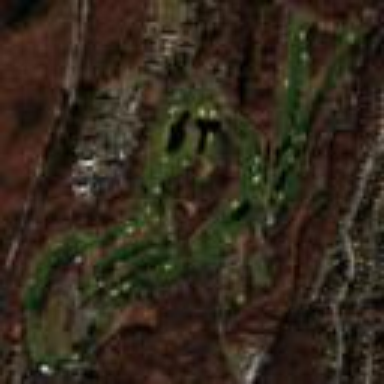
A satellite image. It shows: Golf course surrounded by greenery.